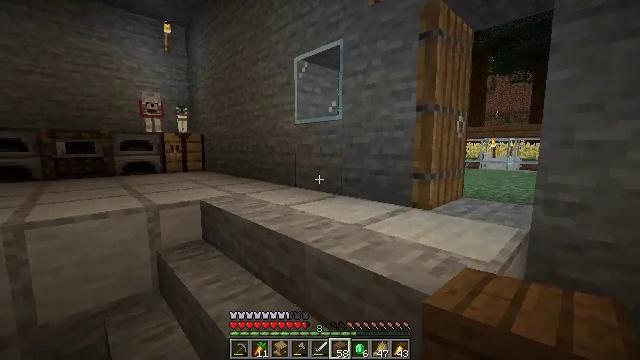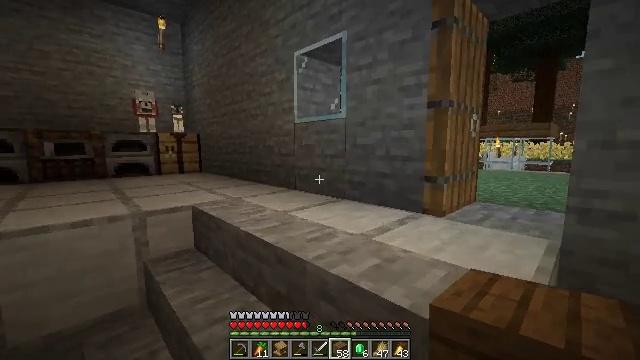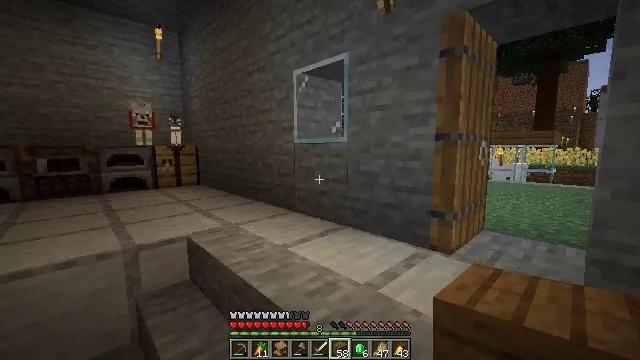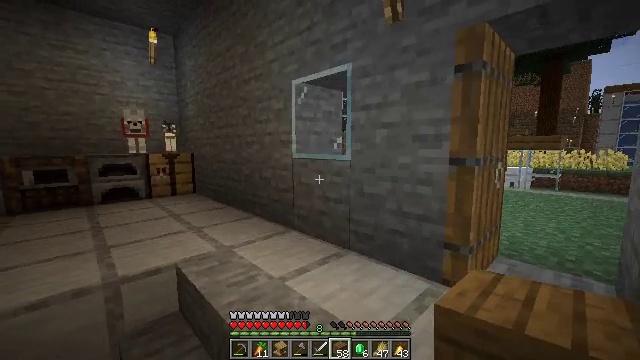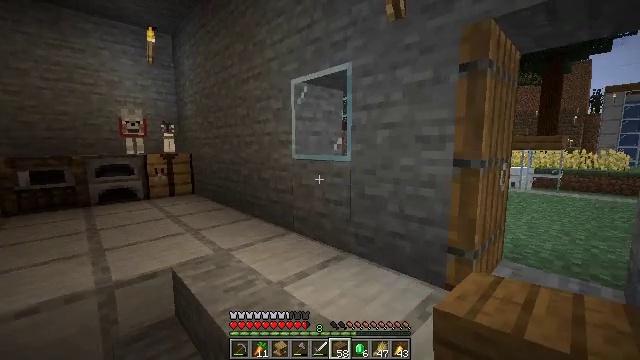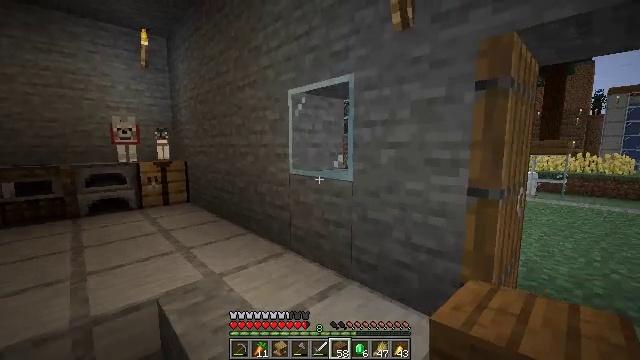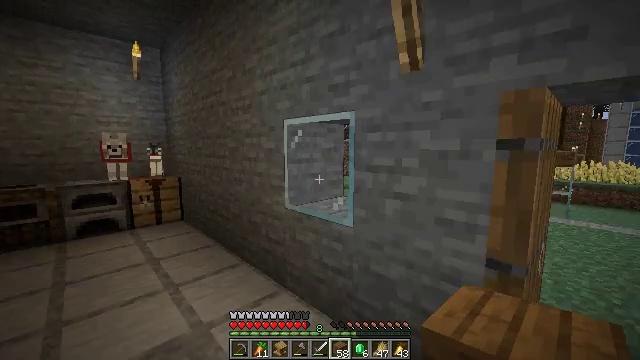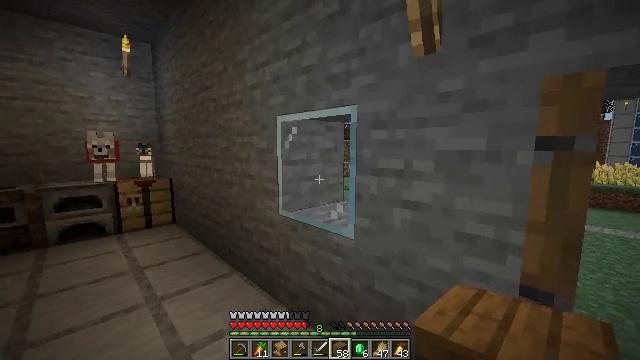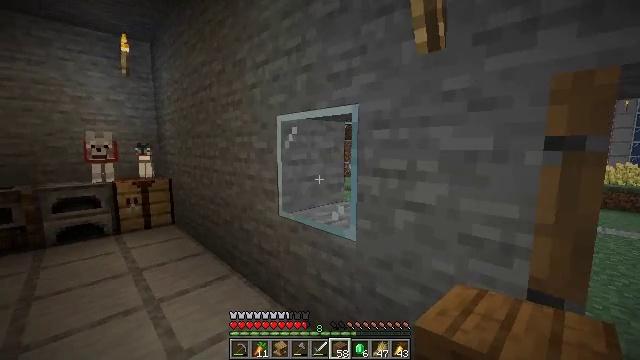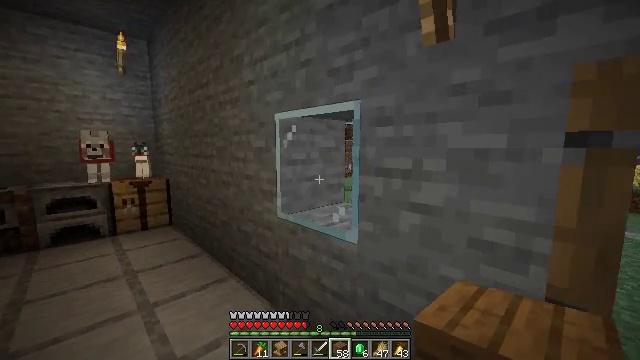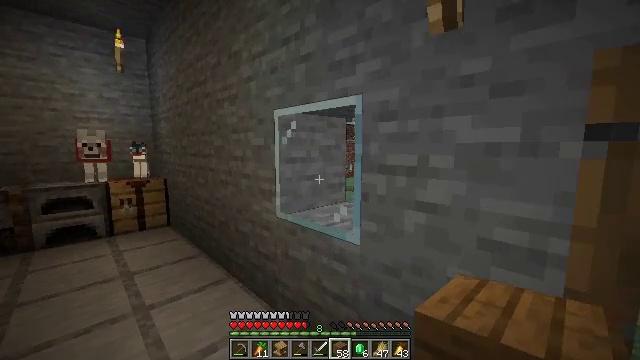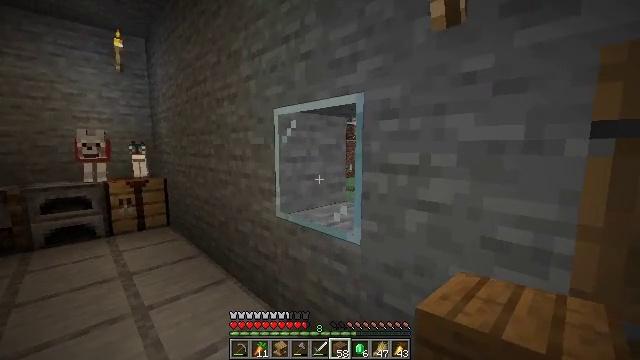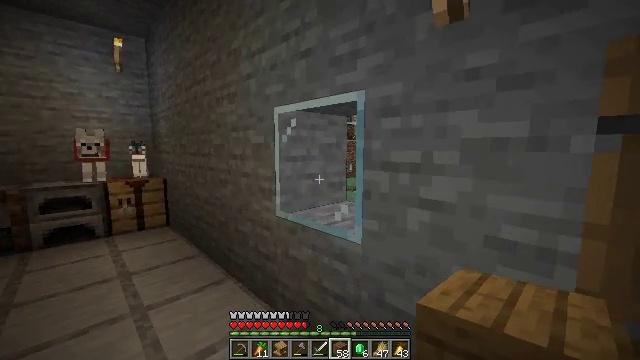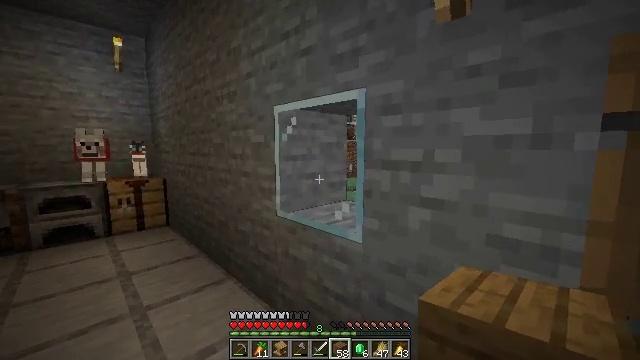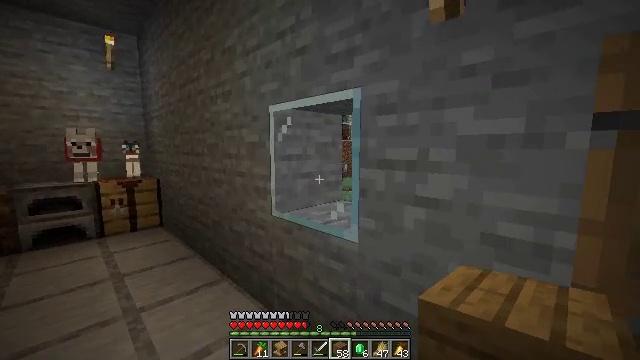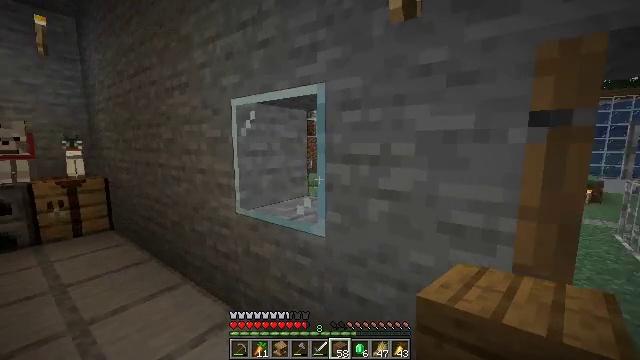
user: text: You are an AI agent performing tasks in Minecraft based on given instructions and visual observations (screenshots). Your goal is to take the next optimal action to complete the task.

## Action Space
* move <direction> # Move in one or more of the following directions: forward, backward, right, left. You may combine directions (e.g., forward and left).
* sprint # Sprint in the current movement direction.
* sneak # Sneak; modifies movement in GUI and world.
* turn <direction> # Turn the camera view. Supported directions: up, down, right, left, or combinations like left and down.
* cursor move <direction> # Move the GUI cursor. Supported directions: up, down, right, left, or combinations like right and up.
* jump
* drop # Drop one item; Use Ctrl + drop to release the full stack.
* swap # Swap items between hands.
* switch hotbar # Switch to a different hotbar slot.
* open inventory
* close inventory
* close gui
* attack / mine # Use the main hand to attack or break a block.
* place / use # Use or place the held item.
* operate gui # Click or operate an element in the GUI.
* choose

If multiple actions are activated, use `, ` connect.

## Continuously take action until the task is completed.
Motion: motion action
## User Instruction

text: Harvest bamboo from the farm.
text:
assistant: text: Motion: move forward
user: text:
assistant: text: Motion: move forward
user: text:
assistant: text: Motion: move forward
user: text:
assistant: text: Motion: move forward
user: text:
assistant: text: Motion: move forward
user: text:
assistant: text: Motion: move forward
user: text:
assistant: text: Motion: move forward
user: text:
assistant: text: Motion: no_op
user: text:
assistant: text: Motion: no_op
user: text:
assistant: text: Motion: no_op
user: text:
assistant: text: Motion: no_op
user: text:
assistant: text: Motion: no_op
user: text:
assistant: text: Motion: no_op
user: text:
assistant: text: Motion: turn right
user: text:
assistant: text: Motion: turn right
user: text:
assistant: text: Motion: turn right and down
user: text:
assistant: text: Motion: turn right and down
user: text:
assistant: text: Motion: turn right and down
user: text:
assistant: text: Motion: no_op
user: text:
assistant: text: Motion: no_op
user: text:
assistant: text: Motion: no_op
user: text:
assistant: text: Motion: no_op
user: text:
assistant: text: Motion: no_op
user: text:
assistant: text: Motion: no_op
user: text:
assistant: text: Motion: no_op
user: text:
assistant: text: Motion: no_op
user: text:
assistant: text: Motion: no_op
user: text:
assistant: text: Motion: turn right
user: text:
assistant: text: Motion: turn right
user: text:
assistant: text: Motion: turn right